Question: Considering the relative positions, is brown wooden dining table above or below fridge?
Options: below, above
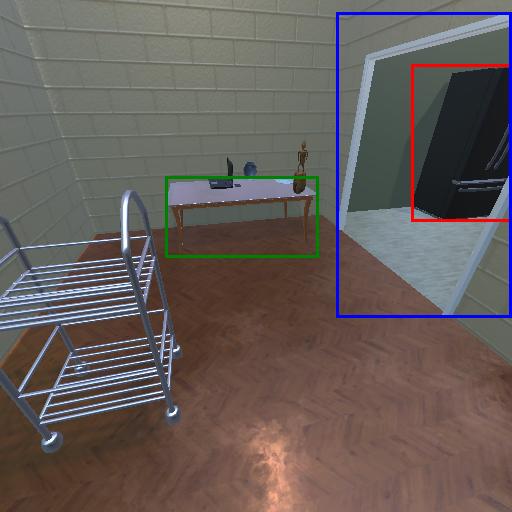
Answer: below